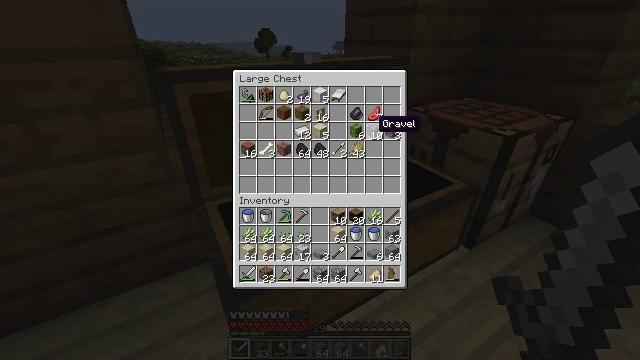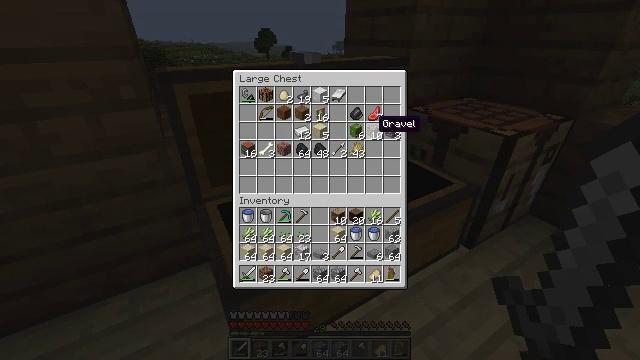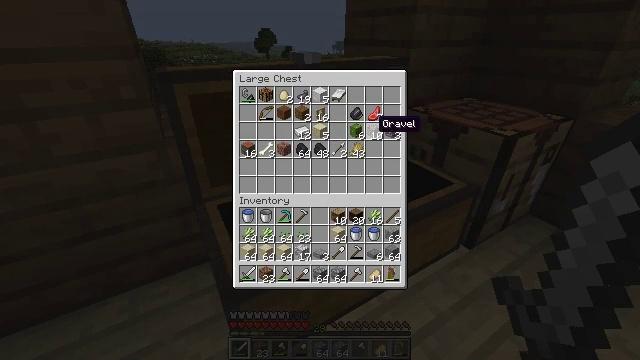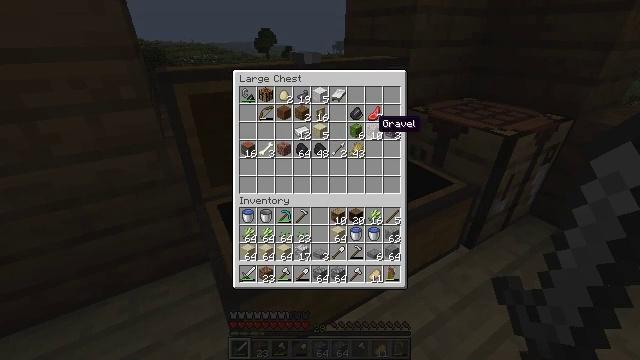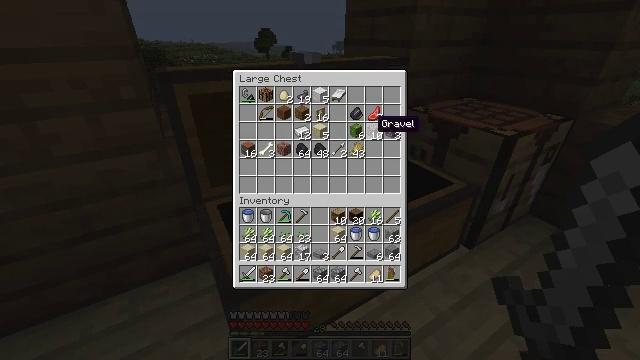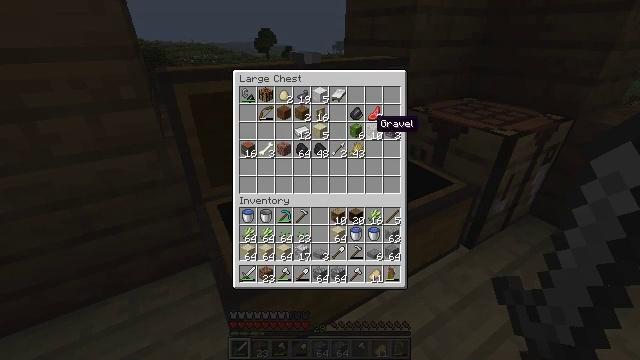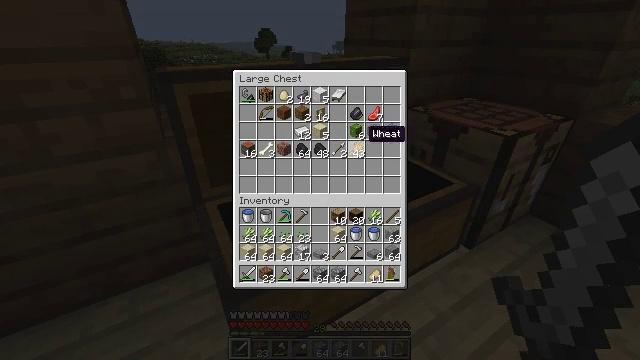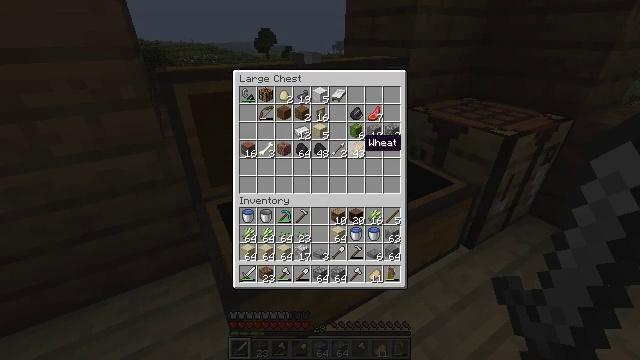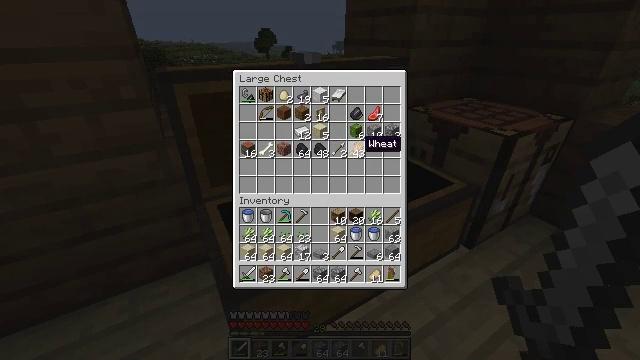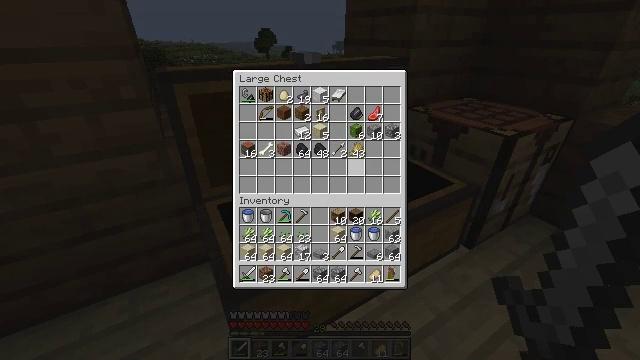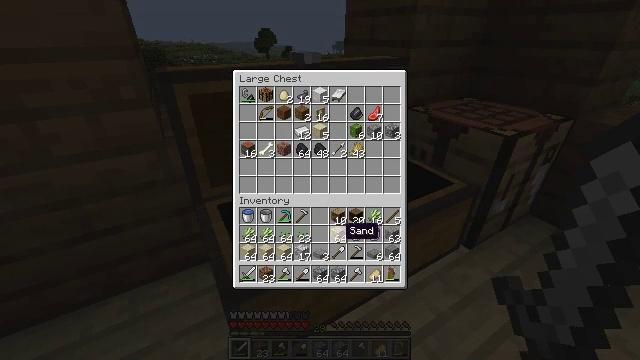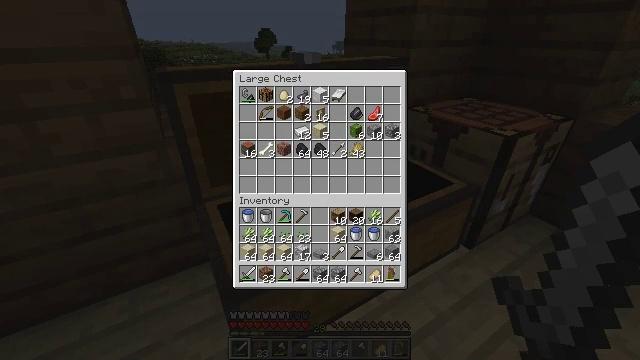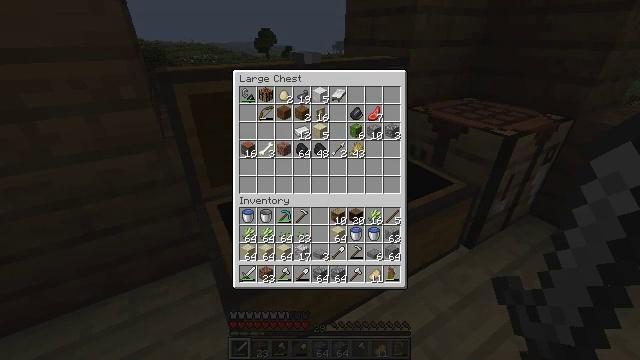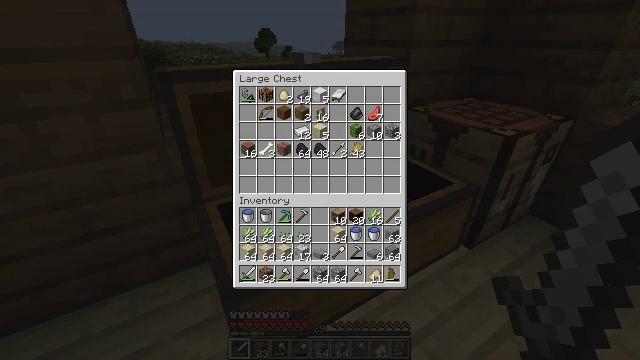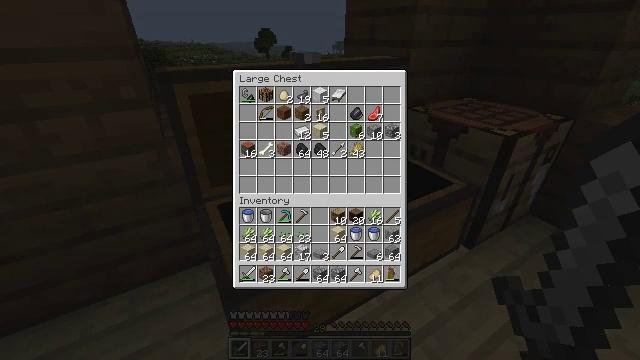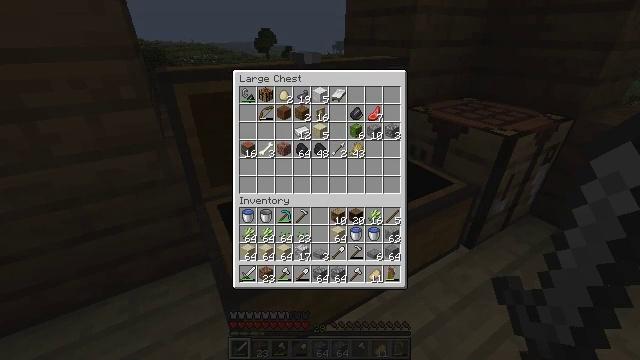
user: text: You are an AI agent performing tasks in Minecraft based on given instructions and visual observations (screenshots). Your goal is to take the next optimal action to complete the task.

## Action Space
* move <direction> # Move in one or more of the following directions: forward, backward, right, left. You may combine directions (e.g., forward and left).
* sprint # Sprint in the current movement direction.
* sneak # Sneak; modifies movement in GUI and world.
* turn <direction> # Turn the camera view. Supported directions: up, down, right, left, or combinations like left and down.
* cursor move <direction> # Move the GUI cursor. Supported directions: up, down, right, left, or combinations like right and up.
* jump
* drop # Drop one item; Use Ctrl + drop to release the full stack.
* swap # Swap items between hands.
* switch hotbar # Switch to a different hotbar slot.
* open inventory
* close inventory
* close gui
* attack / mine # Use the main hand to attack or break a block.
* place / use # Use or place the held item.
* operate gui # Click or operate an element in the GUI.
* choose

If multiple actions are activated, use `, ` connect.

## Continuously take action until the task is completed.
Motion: motion action
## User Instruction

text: To get a birch trapdoor with birch planks, open a crafting table.
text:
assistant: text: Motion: no_op
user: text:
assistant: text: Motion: no_op
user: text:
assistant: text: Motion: no_op
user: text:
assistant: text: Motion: no_op
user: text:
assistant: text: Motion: no_op
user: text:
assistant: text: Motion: turn left and down
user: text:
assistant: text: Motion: turn down
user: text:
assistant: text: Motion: no_op
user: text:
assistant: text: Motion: turn down
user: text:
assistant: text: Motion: turn left and down
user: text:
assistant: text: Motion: turn left and down
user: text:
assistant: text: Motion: no_op
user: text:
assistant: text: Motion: no_op
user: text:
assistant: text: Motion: no_op
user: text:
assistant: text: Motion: no_op
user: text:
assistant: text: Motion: no_op
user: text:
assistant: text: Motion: no_op
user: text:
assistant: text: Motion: no_op
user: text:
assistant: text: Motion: no_op
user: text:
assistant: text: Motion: no_op
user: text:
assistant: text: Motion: no_op
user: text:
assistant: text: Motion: no_op
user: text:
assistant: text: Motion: no_op
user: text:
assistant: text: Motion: turn left and up
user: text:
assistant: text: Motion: turn up
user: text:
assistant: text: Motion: turn up
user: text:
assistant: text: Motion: no_op
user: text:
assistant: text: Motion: no_op
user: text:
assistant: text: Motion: no_op
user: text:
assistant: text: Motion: no_op